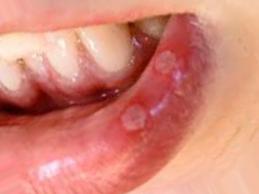
Condition: Mouth Ulcer